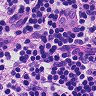
Metastatic tissue present: no